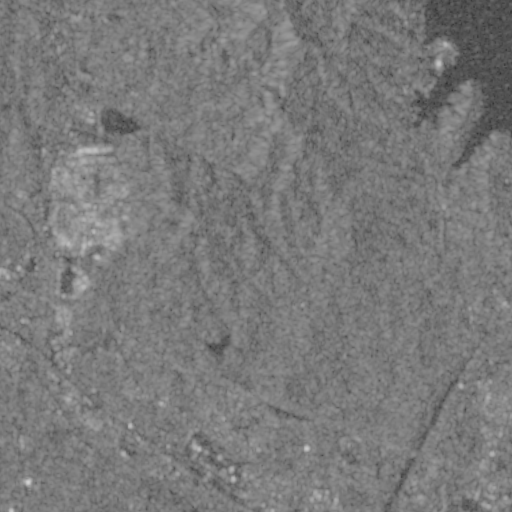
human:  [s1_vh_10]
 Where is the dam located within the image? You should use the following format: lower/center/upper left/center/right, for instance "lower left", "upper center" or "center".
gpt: The dam is located in the lower center of the image.
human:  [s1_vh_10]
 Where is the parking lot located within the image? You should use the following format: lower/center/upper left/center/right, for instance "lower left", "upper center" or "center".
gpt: The parking lot is located in the upper right of the image.
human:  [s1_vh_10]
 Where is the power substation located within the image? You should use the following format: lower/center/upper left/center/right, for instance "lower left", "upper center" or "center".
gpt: The power substation is located in the lower right of the image.
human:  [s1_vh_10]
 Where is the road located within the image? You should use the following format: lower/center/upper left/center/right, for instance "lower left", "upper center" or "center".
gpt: There is no road in the image.

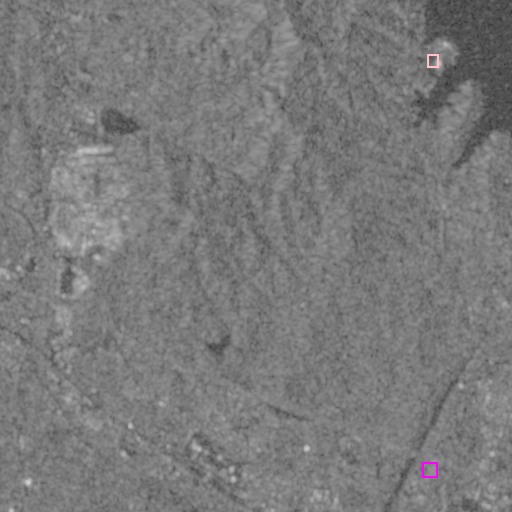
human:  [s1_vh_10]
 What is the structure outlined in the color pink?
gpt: The structure outlined in pink is a parking lot.
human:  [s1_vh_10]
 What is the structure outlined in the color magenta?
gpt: The structure outlined in magenta is a power substation.
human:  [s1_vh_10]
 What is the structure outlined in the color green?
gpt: There is no green outline.